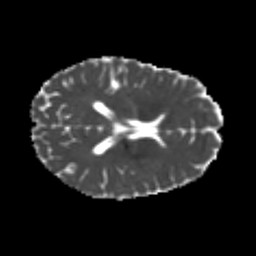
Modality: MD
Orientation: axial
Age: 26
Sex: female
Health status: healthy
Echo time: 0.074 s